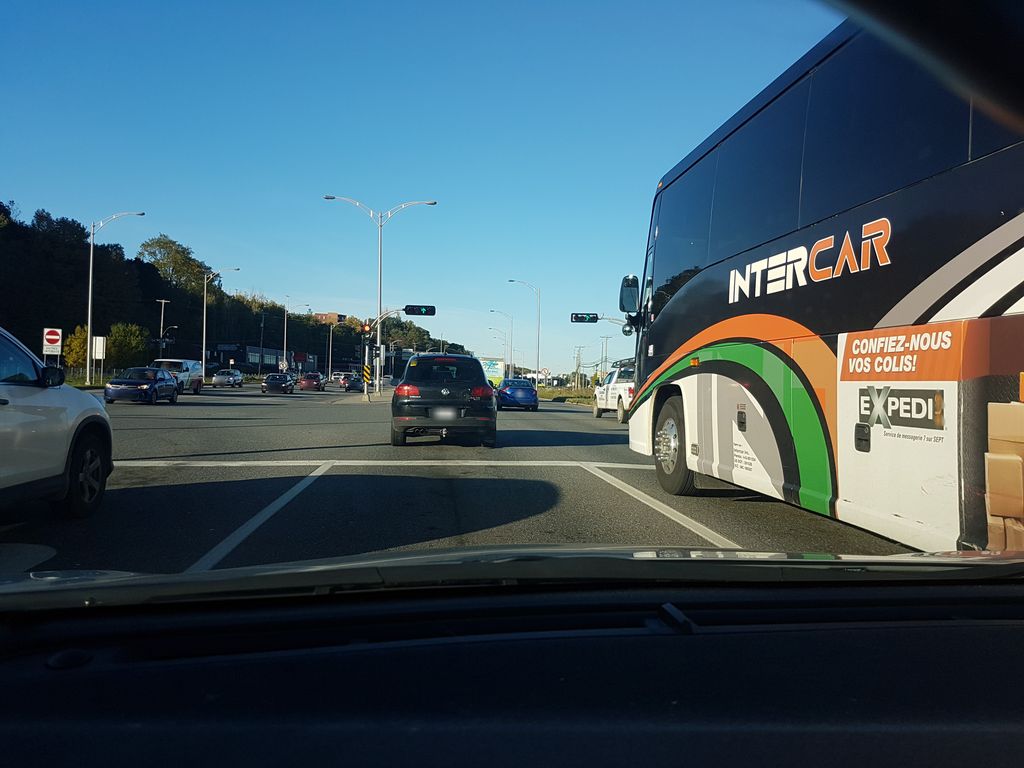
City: quebec_city